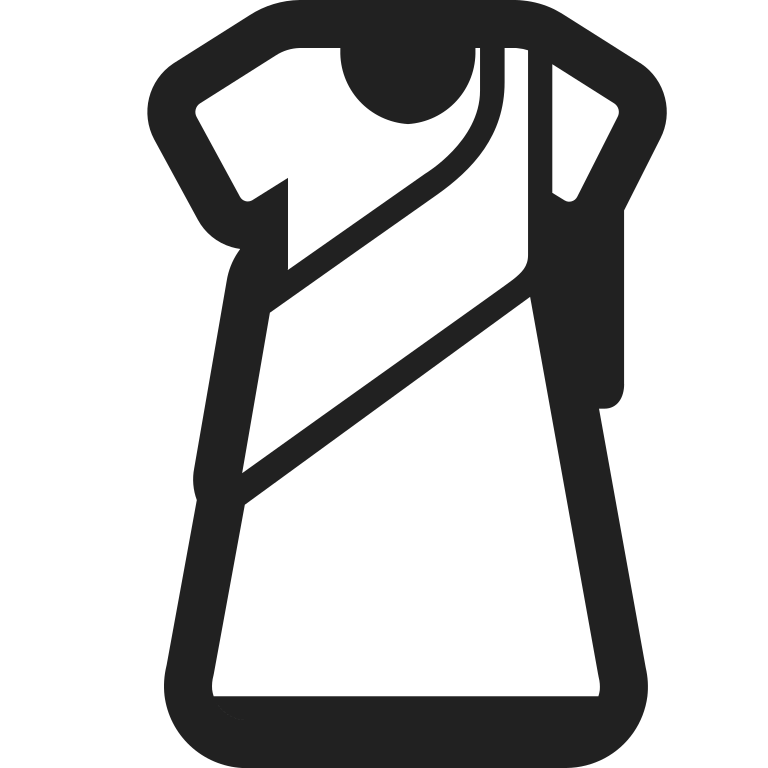
sari high contrast